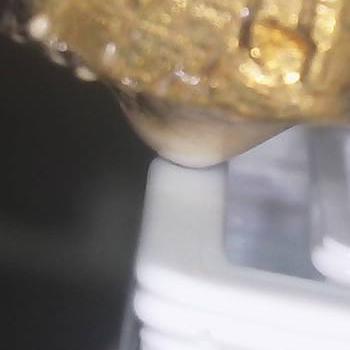
Flow rate: 188%